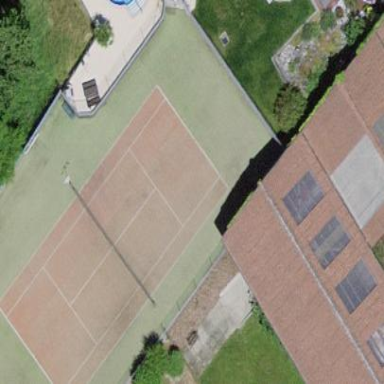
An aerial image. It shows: Tennis court on the leisure land pitch.